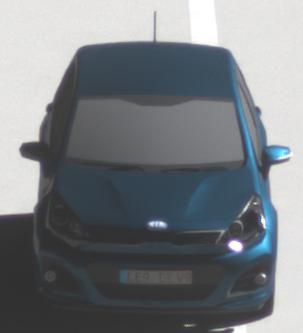
Make: KIA
Model: Rio 1.2
Detailed model: Rio (UB)
Model produced from: 2011/09
Model produced until: 2015/01
Doors: 3
Color: blue
Road condition: dry road
Daytime: morning or afternoon
Contrast: high contrast